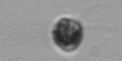
Label: Dinophyceae